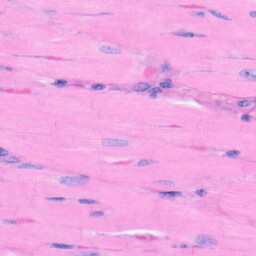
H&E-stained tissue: Heart